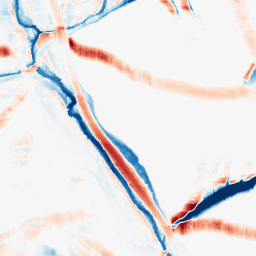
Category: morphological
Decomposition family: morphological_square
Decomposition parameters: operation: average
size: 20
Upsampling method: bicubic_3x
Upsampling parameters: scale: 3
Upsampling scale: 3